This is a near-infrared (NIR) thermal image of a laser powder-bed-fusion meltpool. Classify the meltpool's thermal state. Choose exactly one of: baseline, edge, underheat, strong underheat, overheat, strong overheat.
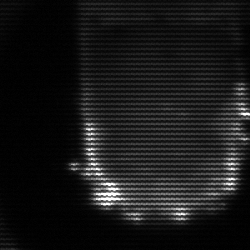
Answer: baseline